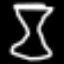
Label: hourglass